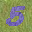
Label: 5